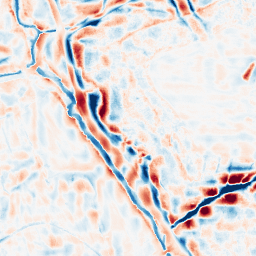
Category: wavelet
Decomposition family: wavelet_dwt
Decomposition parameters: wavelet: sym4
level: 4
Upsampling method: quartic
Upsampling parameters: scale: 4
Upsampling scale: 4